Aerial crown-view tile of a tropical tree (Barro Colorado Island, Panama), acquired 20250124:
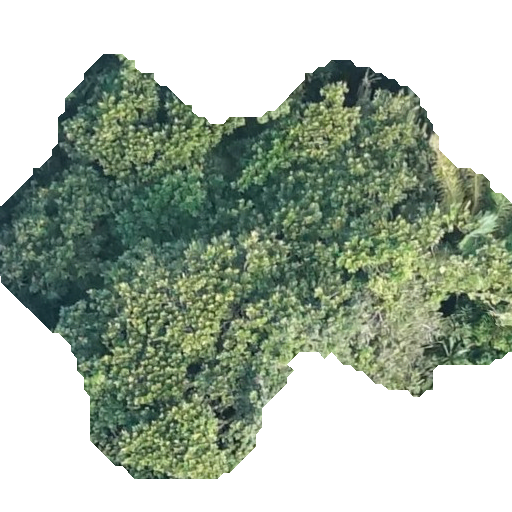
Species: Anacardium excelsum
GBIF accepted scientific name: Anacardium excelsum
Crown area: 221.931 m²